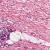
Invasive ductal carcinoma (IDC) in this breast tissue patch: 1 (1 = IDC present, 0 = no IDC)